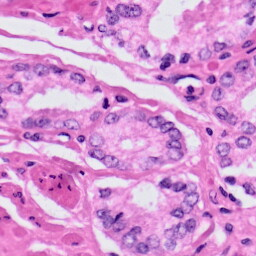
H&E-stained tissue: Prostate